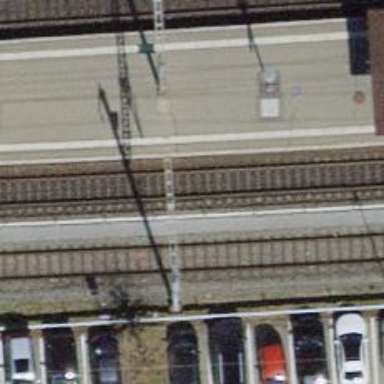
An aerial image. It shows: Single-track railway with electrified contact lines.